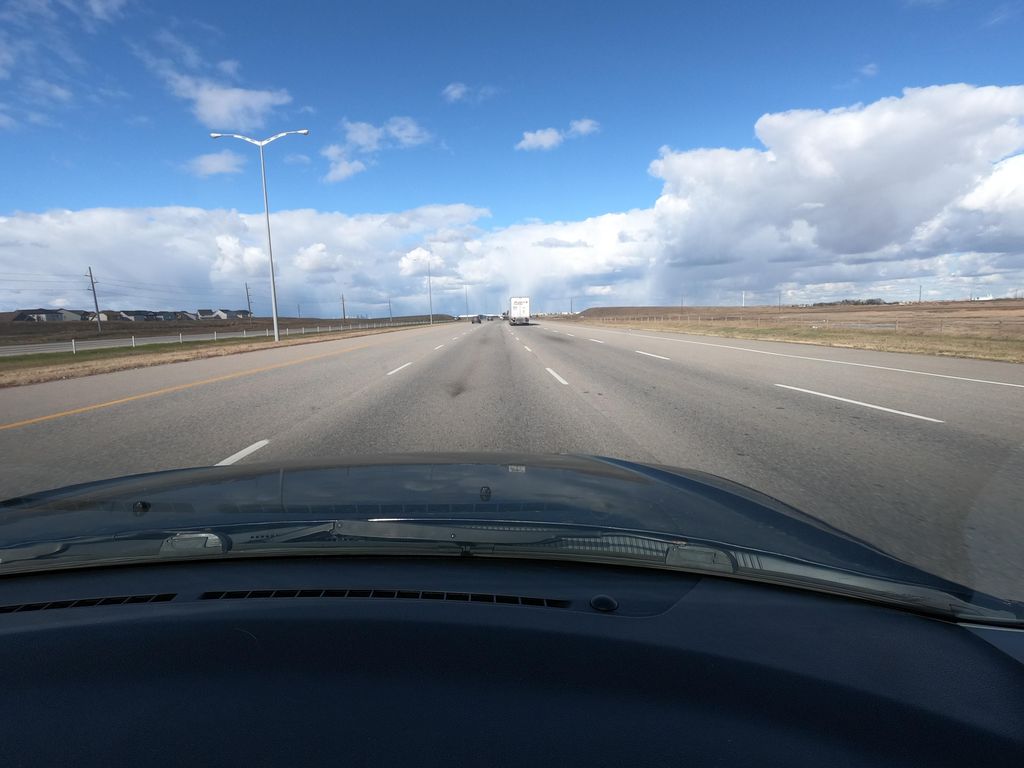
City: calgary